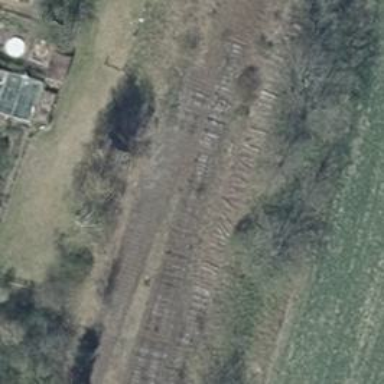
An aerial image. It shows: Abandoned railway yard is depicted.